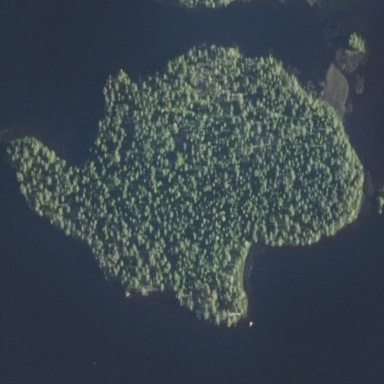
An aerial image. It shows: Islet surrounded by forest.